Field crop: maize
Growth stage: 2
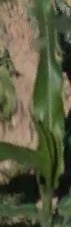
Species: maize